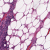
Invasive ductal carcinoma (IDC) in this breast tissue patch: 0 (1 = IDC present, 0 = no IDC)